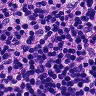
Metastatic tissue present: no